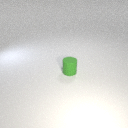
small green rubber cylinder